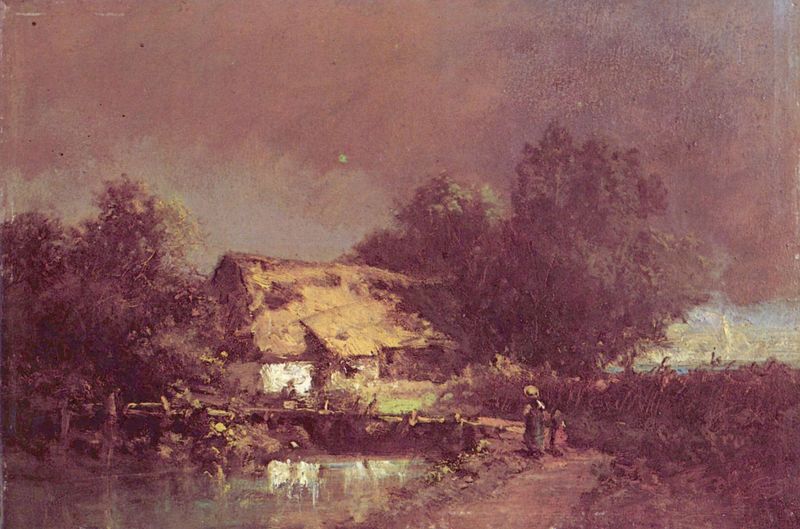
Titel: Gewitterstimmung
Künstler: Carl Spitzweg
Institution: Privatsammlung
Schlagwörter: baum, blau, dunkel, gemälde, gewitter, himmel, laub, mann, meer, schatten, wasser, weiß, wolken, bäume, fluss, grün, impressionismus, landschaft, menschen, mädchen, ocker, see, teich, ufer, braun, fenster, frau, grau, hell, holz, hut, kleid, licht, schwarz, strasse, stroh, tür, dach, haus, tiere, weg, wiese, wolke, zaun, beige, malerei, richter, mensch, bild, spiegel, öl, bach, deich, feld, ferne, horizont, natur, schilf, spiegelung, strauch, wind, brücke, busch, büsche, gebüsch, hütte, pastos, sonne, sträucher, realismus, kind, mutter, tochter, england, bauern, kinder, weiher, garten, sommer, schwan, berge, giebel, mauer, hecke, lila, violett, kuh, bauernhof, hof, enten, idylle, spazieren, constable, staffage, steg, sturm, unwetter, wetter, wogen, hat, people, white, black, country, dress, duktus, gray, grey, painting, woman, reflexe, two, balken, brown, pfosten, regen, reeddach, reetdach, strohdach, spaziergang, landschaftsbild, baumgruppe, moor, cloud, clouds, sky, tree, building, field, girl, house, lake, landscape, water, bauernhaus, german, reflections, roof, trees, baroque, child, gesträuch, kate, evening, grass, river, night, path, purple, animals, baumgruppen, storm, bridge, ind, gekalkt, heimkehr, wall, satteldach, english, cows, pond, cottage, reet, ried, vegetation, getüncht, shrubs, hinnel, trail, weeds, straw, rieddach, stohdach, reid, retdach, haimkehr, heimkehren, teichbefestigung, himmel gewitter, lagoon, fer, immung, ut, zu, kinder#, crops, mkind, schwänd, chalet, dky, white wash, thatched roof, sun light, contry, howuse